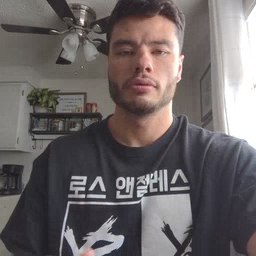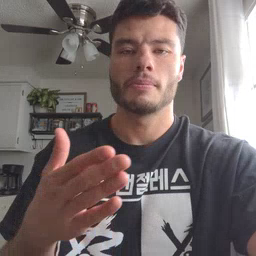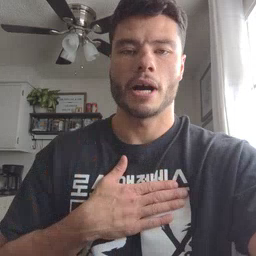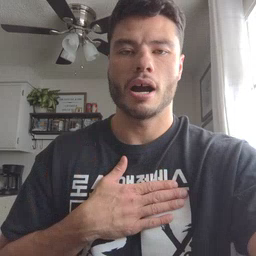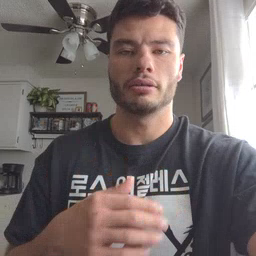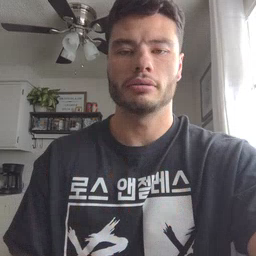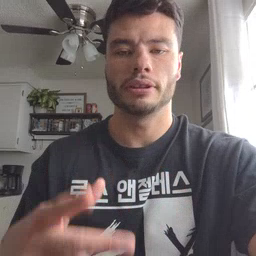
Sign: minemy